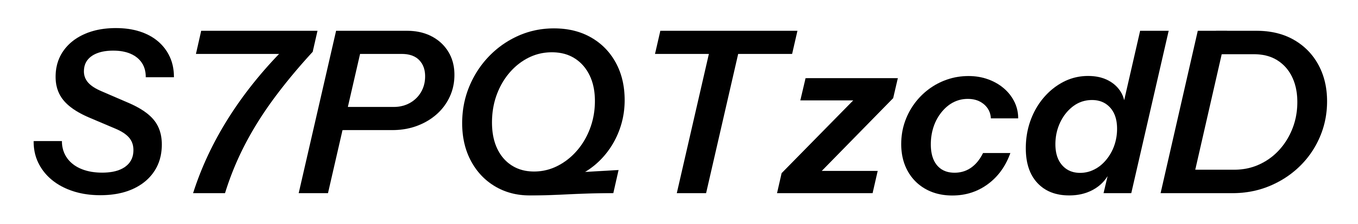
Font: InstrumentSans-Italic_SemiBold_Italic